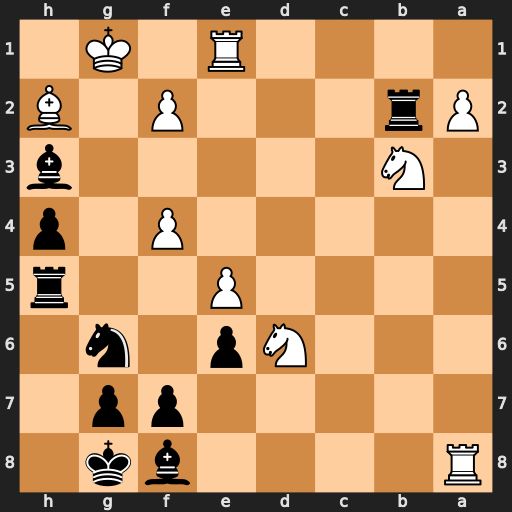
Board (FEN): R4bk1/5pp1/3Np1n1/4P2r/5P1p/1N5b/Pr3P1B/4R1K1
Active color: b
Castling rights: -
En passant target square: -
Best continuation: Nxe5 fxe5 Rg5+ Bg3 hxg3